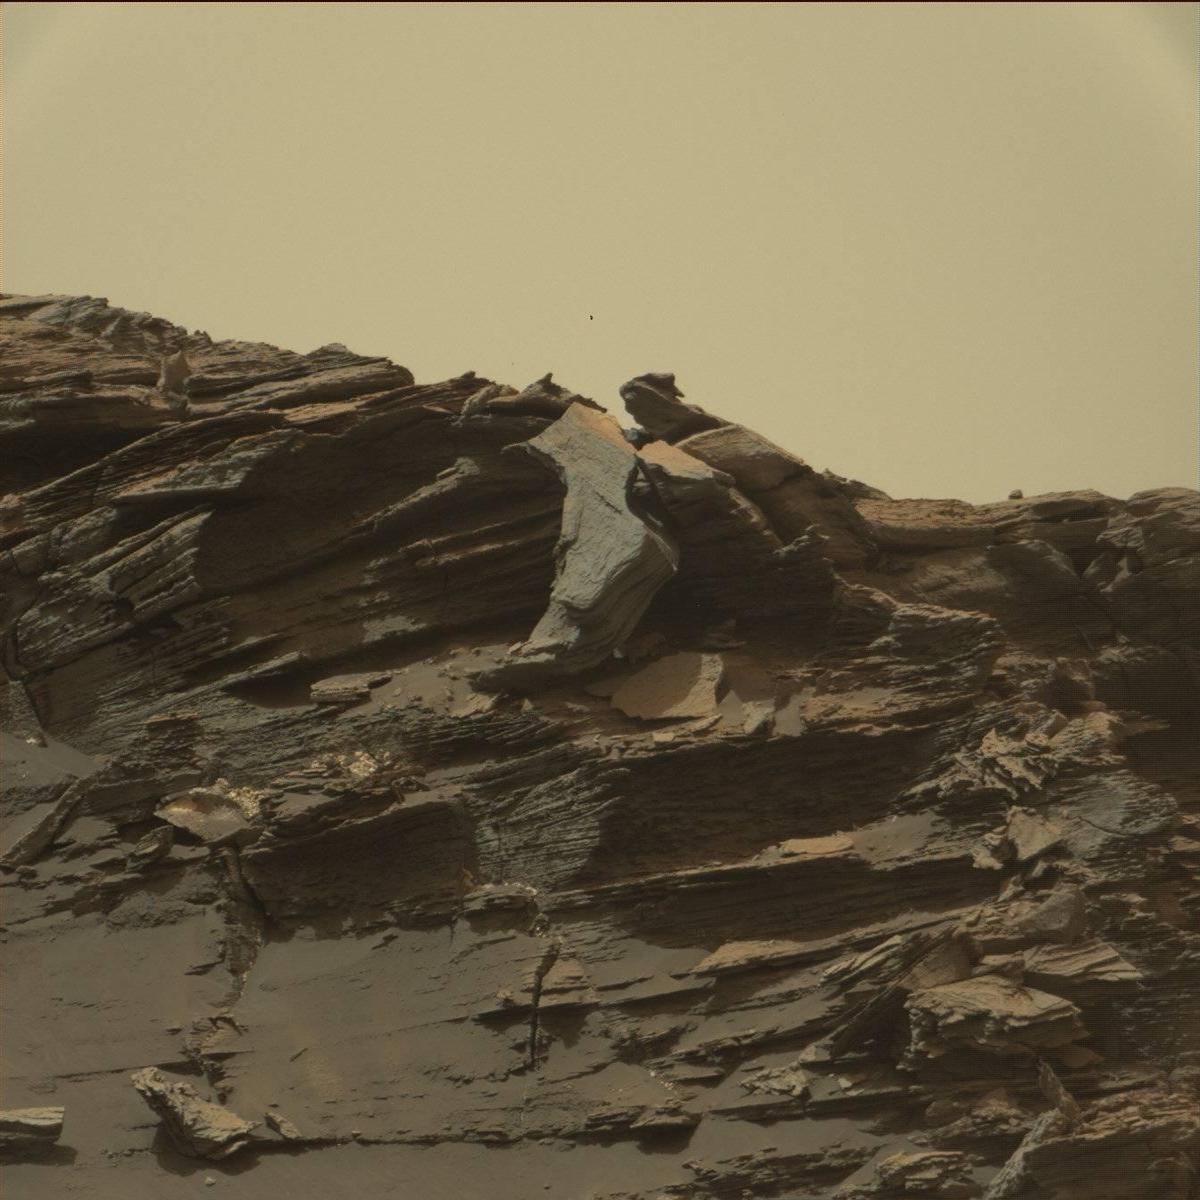
Terrain classes present: Bedrock, Sand / Soil, Sky